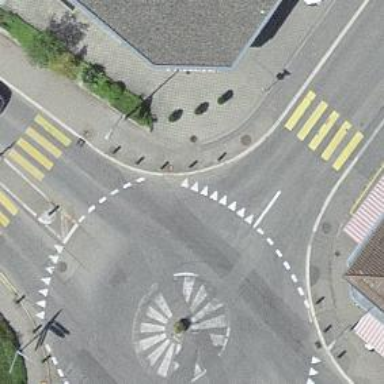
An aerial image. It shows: Secondary road leading to roundabout.